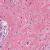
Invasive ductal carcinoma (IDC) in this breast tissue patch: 0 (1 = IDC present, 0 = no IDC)